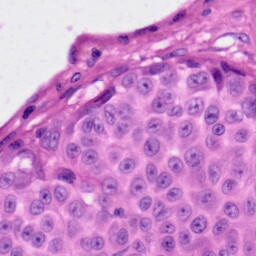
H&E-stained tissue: Skin